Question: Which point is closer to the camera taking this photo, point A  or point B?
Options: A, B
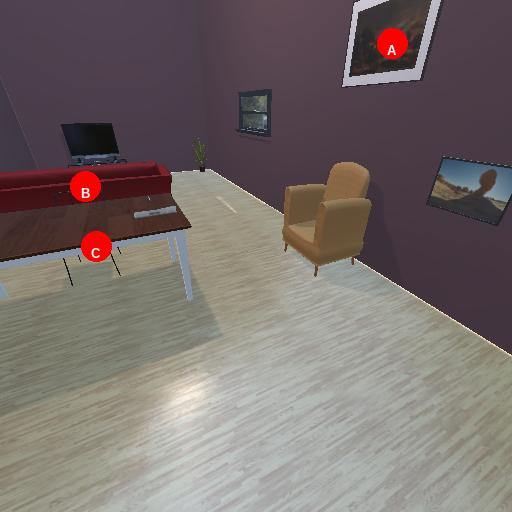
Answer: A